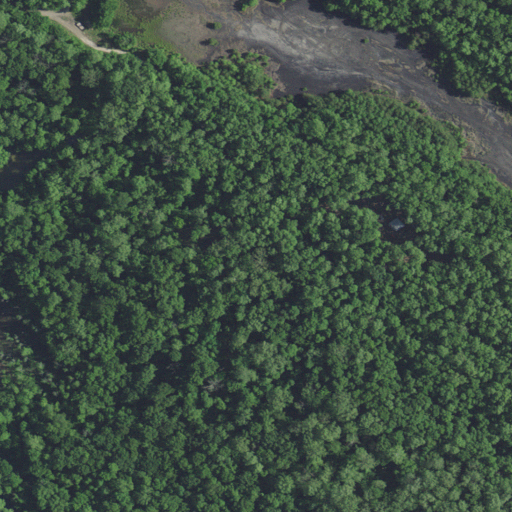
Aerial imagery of depression(s) in Indiana named Hoskins Pits containing deciduous forest, open water, mixed forest, grassland, woody wetlands, and open development